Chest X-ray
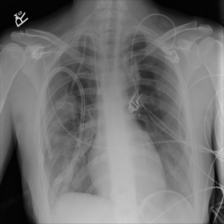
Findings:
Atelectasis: negative
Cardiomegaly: negative
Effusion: negative
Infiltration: positive
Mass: negative
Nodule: positive
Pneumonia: negative
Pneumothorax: negative
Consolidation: negative
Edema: negative
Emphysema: negative
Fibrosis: positive
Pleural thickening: negative
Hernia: negative